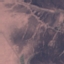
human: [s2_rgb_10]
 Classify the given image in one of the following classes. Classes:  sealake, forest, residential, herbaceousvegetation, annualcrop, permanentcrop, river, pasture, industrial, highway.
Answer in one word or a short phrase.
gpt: HerbaceousVegetation